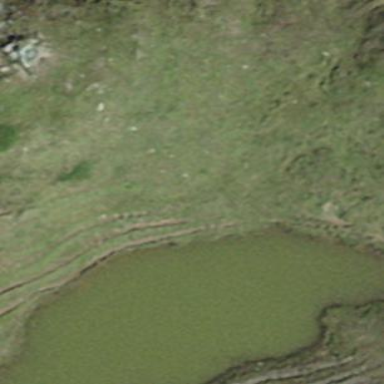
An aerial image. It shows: Beautiful lake surrounded by nature.